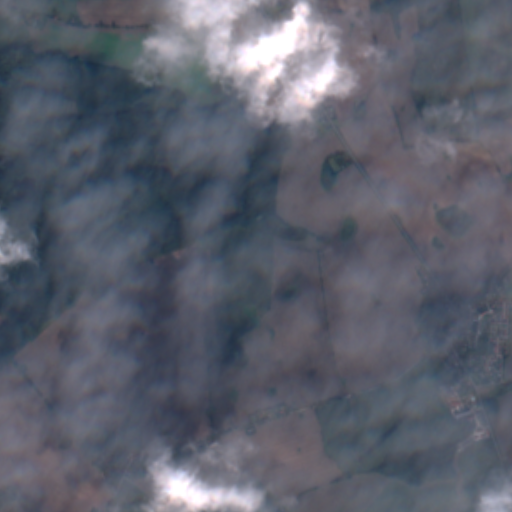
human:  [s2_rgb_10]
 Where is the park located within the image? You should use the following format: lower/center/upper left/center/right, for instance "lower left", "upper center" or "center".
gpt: The park is located in the lower right of the image.
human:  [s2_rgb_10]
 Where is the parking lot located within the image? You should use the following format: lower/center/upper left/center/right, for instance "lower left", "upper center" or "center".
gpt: The parking lot is located in the lower right of the image.
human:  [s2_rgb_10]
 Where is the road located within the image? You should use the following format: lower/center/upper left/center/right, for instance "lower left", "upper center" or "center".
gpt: There is no road in the image.